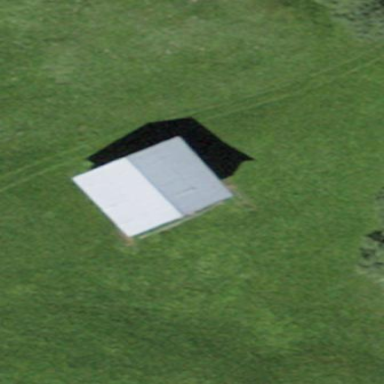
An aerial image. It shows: Shed building.